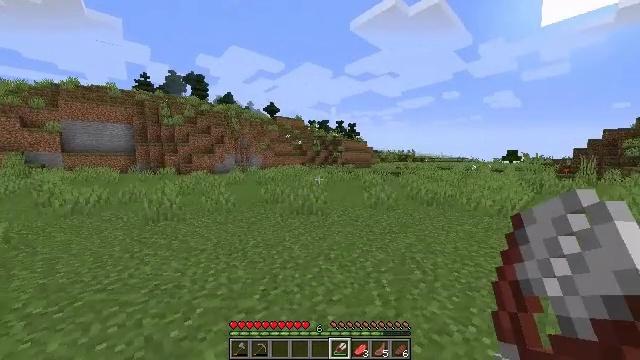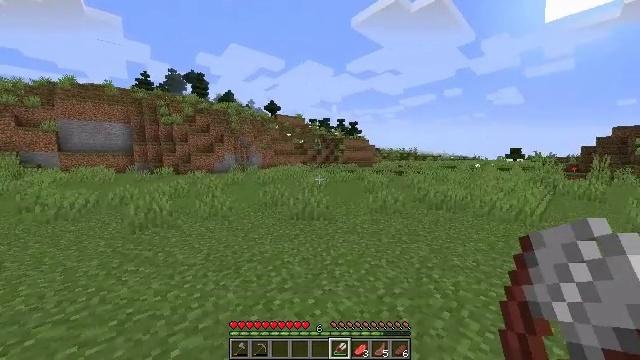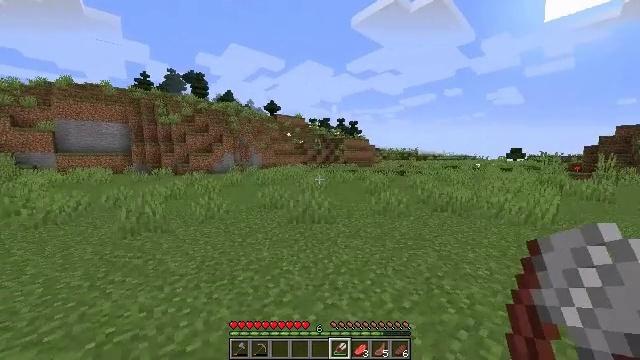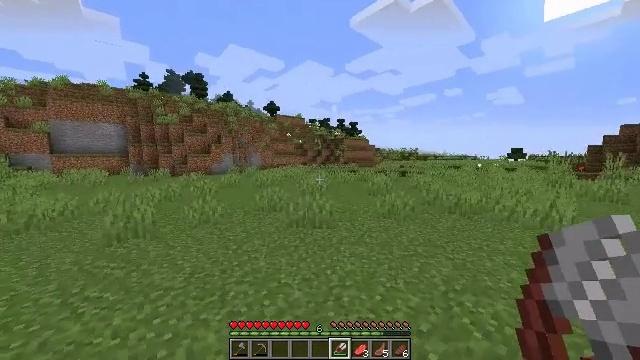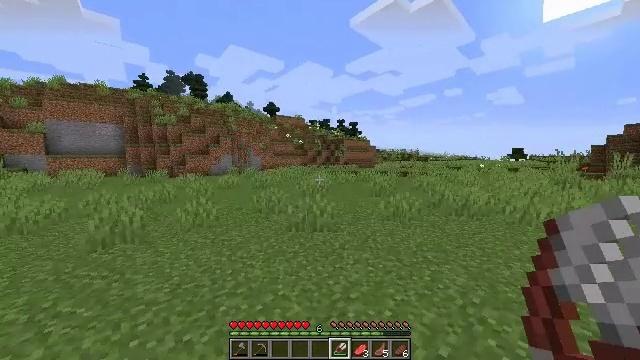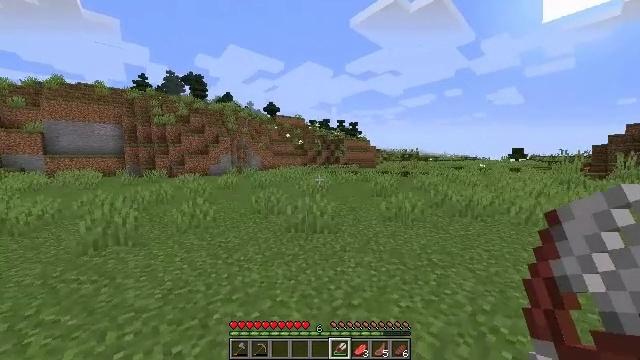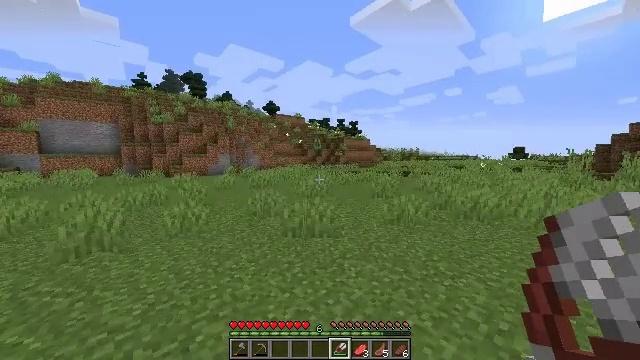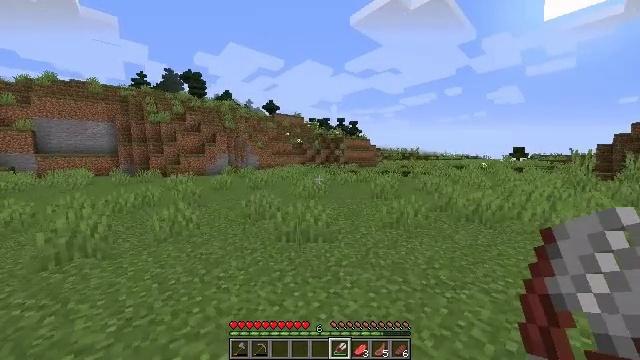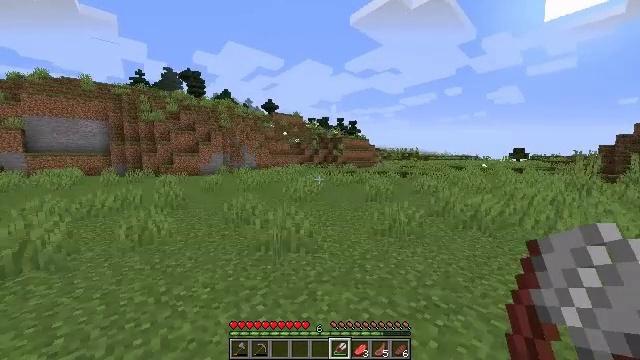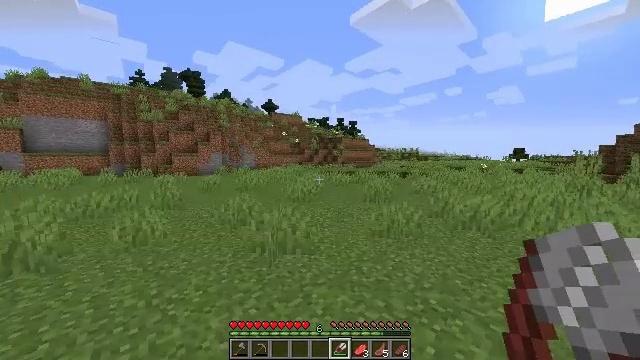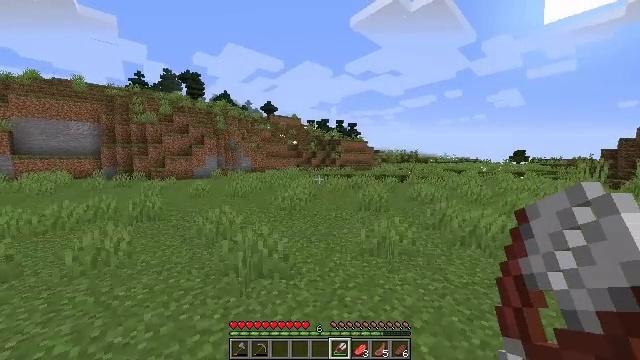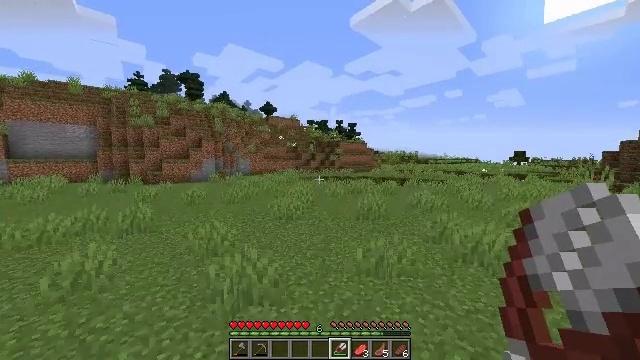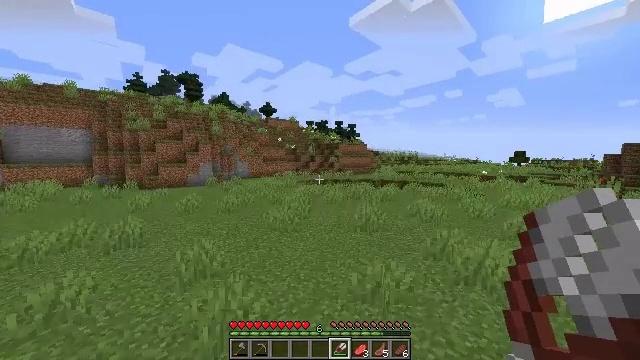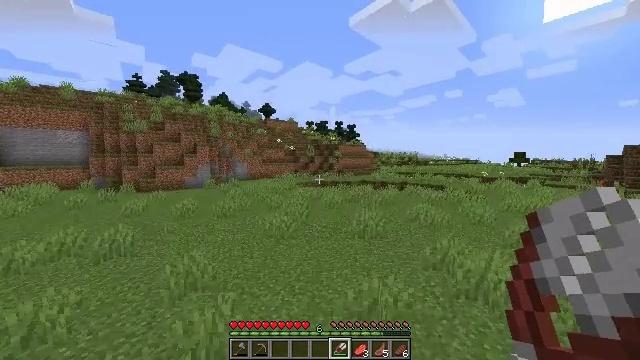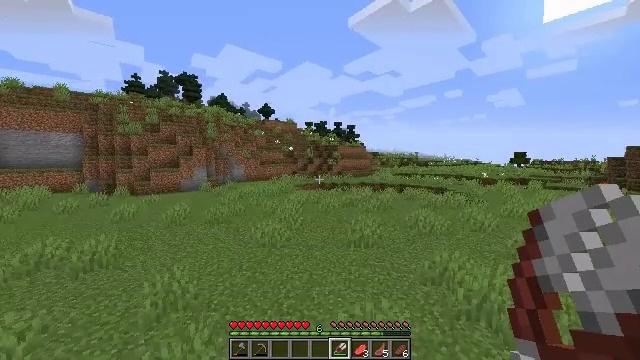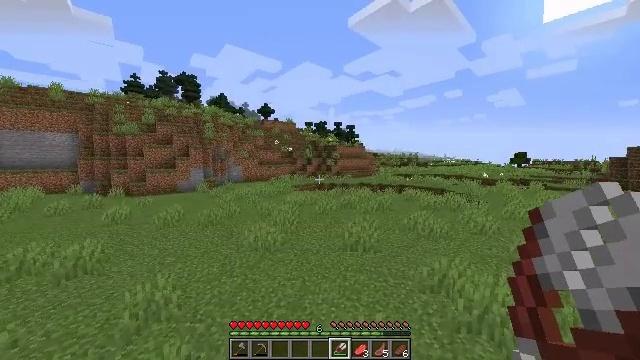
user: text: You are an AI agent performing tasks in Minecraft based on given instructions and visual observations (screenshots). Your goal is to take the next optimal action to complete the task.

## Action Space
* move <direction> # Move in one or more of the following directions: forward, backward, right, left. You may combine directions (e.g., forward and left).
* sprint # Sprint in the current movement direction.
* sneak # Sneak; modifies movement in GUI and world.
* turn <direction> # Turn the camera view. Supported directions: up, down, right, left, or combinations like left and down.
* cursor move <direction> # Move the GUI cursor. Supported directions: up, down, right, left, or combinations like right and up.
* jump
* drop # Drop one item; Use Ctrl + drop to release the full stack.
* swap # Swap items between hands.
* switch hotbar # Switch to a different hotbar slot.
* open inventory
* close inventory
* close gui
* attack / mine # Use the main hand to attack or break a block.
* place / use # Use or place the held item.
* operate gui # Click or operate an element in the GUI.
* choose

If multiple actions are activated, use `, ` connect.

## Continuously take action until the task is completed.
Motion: motion action
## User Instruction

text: Break the spruce leaves to clear the area.
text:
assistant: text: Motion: move forward, sprint
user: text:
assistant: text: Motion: move forward, sprint
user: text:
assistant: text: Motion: move forward, sprint
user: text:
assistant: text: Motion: move forward, sprint
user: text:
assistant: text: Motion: move forward, sprint
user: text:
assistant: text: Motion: move forward and move right, sprint
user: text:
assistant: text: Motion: move forward and move right, sprint
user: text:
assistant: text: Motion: move forward and move right, sprint
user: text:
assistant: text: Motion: move forward and move right, sprint
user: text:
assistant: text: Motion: move forward and move right, sprint, jump
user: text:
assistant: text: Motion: move forward and move right, sprint, jump
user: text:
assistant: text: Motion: move forward and move right, sprint, jump
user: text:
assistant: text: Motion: move forward and move right, sprint, jump
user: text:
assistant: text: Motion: move forward and move right, sprint, jump
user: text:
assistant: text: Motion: move forward and move right, sprint, jump
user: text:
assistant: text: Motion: move forward and move right, sprint, jump
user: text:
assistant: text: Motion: move forward and move right, sprint, jump
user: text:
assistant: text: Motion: move forward and move right, sprint, jump
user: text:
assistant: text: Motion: move forward and move right, sprint, jump
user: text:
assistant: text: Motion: move forward and move right, sprint, jump
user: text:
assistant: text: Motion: move forward and move right, sprint, jump
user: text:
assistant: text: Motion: move forward and move right, sprint, jump
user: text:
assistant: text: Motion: move forward and move right, sprint, jump
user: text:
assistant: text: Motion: move forward and move right, sprint, jump
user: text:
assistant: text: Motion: move forward and move right, sprint, jump
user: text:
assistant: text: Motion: move forward, sprint, jump
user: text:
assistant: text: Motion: move forward, sprint, jump
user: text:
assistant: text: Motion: move forward, sprint, turn left and down, jump
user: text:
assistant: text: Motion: move forward and move right, sprint, turn left and down, jump
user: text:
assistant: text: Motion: move forward and move right, sprint, turn right and down, jump